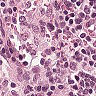
Metastatic tissue present: no